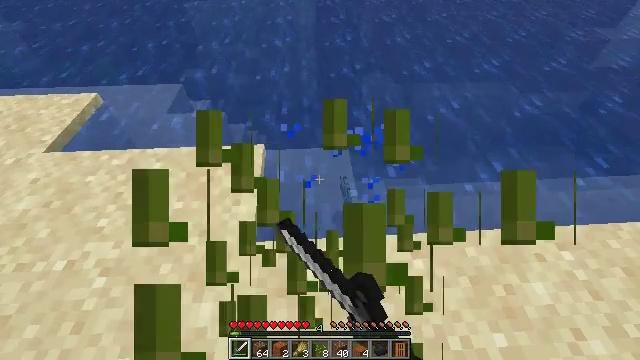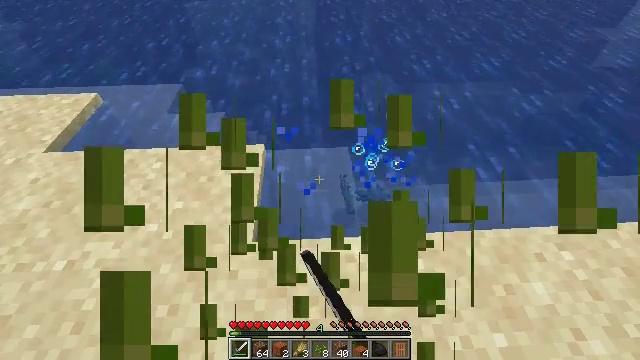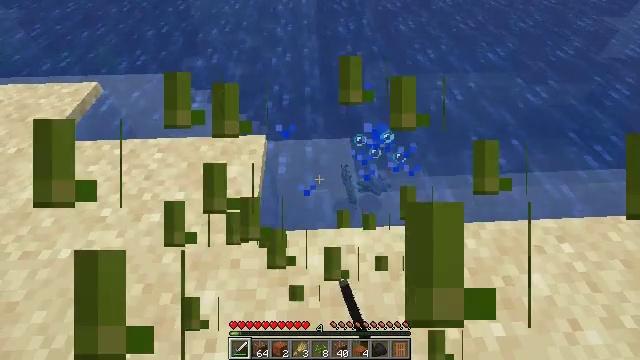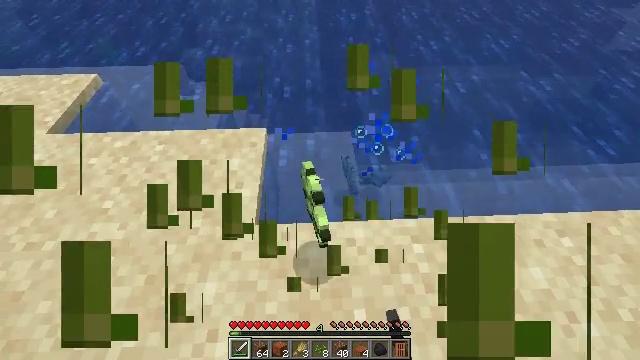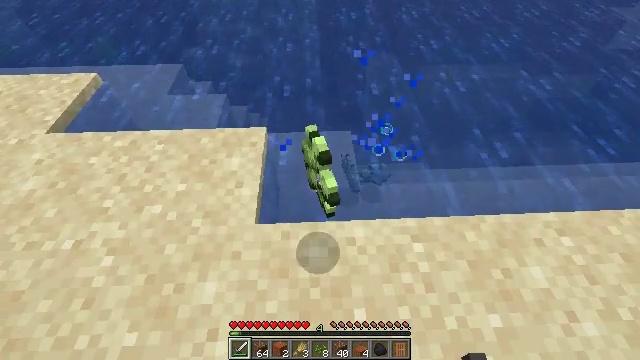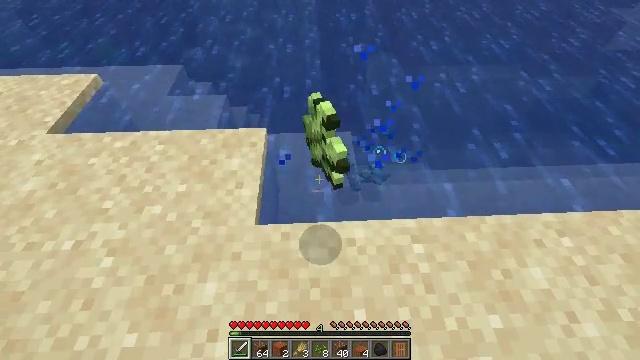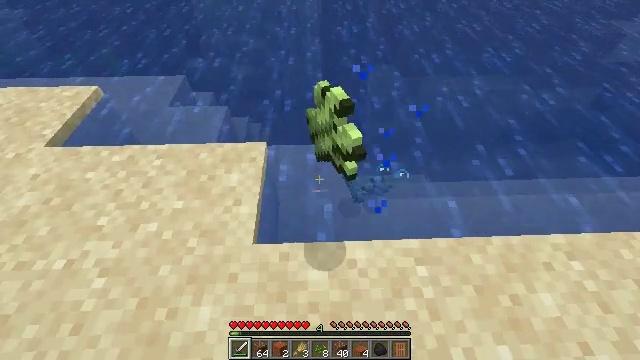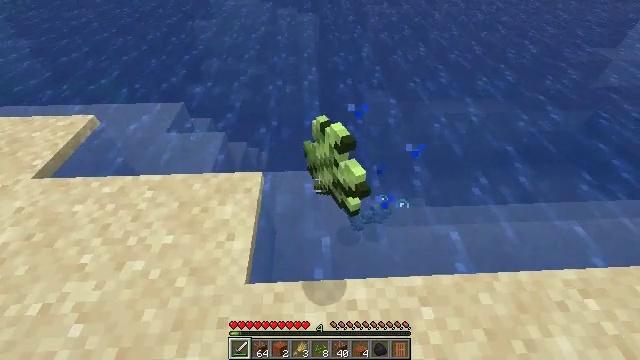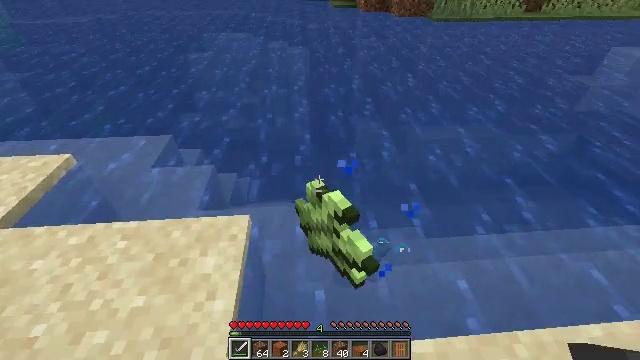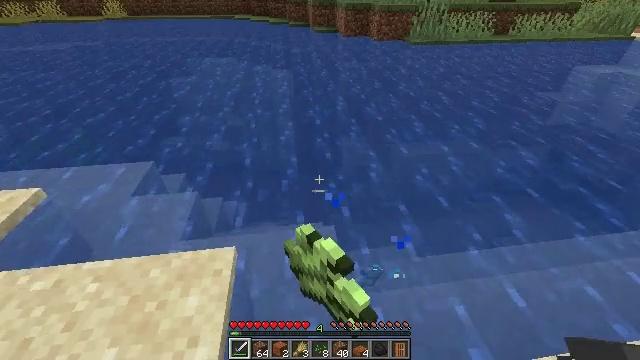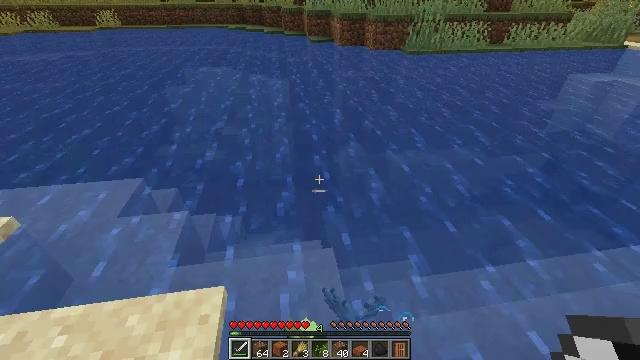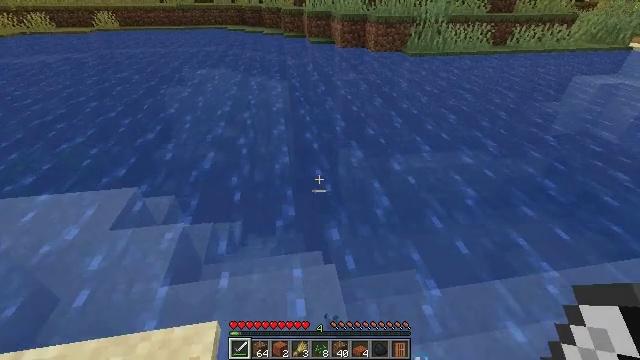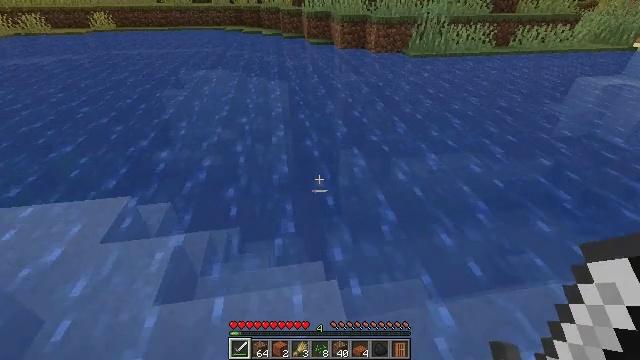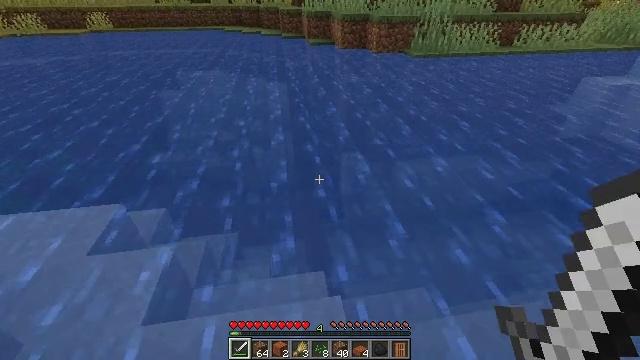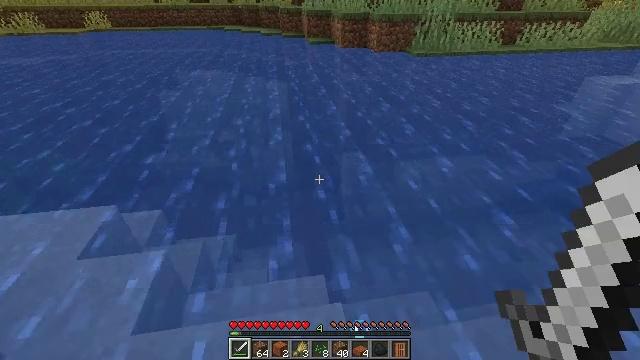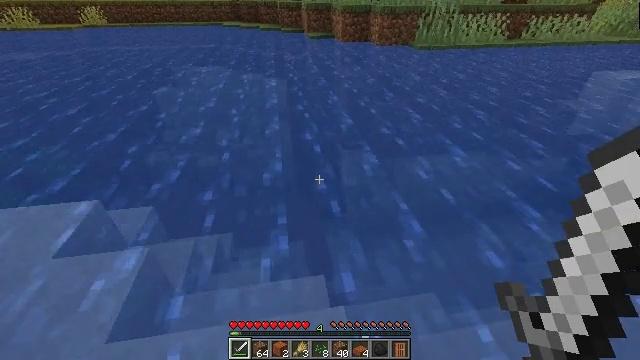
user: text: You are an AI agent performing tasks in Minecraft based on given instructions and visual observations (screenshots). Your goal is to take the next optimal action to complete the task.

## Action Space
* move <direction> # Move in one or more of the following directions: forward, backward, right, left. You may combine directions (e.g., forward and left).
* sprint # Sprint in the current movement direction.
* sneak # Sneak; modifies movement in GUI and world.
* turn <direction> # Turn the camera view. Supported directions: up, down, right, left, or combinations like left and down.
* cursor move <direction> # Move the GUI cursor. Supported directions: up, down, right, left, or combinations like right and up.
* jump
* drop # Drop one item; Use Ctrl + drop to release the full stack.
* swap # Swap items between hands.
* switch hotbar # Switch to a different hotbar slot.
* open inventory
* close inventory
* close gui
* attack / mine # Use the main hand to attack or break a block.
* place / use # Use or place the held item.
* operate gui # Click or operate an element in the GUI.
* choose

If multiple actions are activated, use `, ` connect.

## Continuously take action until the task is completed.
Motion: motion action
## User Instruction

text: Gather sugar cane for crafting.
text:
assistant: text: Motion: no_op
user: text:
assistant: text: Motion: turn down
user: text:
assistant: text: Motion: turn down
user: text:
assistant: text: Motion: no_op
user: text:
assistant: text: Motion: no_op
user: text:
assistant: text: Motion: move forward, turn up
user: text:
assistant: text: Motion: move forward, turn up
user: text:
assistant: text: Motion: move forward, turn right and up
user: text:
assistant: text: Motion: move forward, turn right and up
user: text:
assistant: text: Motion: move forward, turn up
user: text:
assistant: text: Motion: move forward
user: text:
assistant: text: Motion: move forward
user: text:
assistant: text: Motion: move forward
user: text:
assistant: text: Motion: move forward
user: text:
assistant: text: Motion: move forward
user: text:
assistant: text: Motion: no_op
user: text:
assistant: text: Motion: no_op
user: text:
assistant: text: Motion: no_op
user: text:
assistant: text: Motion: turn left
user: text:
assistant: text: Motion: turn left
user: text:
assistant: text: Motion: turn left
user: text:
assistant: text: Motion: turn left
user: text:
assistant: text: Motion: turn left
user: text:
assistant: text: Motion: turn left
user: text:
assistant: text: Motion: turn left
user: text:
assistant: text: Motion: turn left
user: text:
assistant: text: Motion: turn left
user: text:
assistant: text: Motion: turn left
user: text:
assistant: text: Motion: turn left
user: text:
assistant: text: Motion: turn left